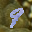
Label: 9